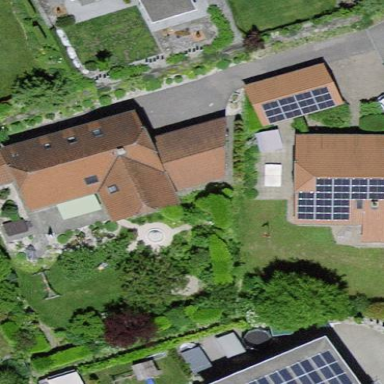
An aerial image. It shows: Detached building with half-hipped roof.